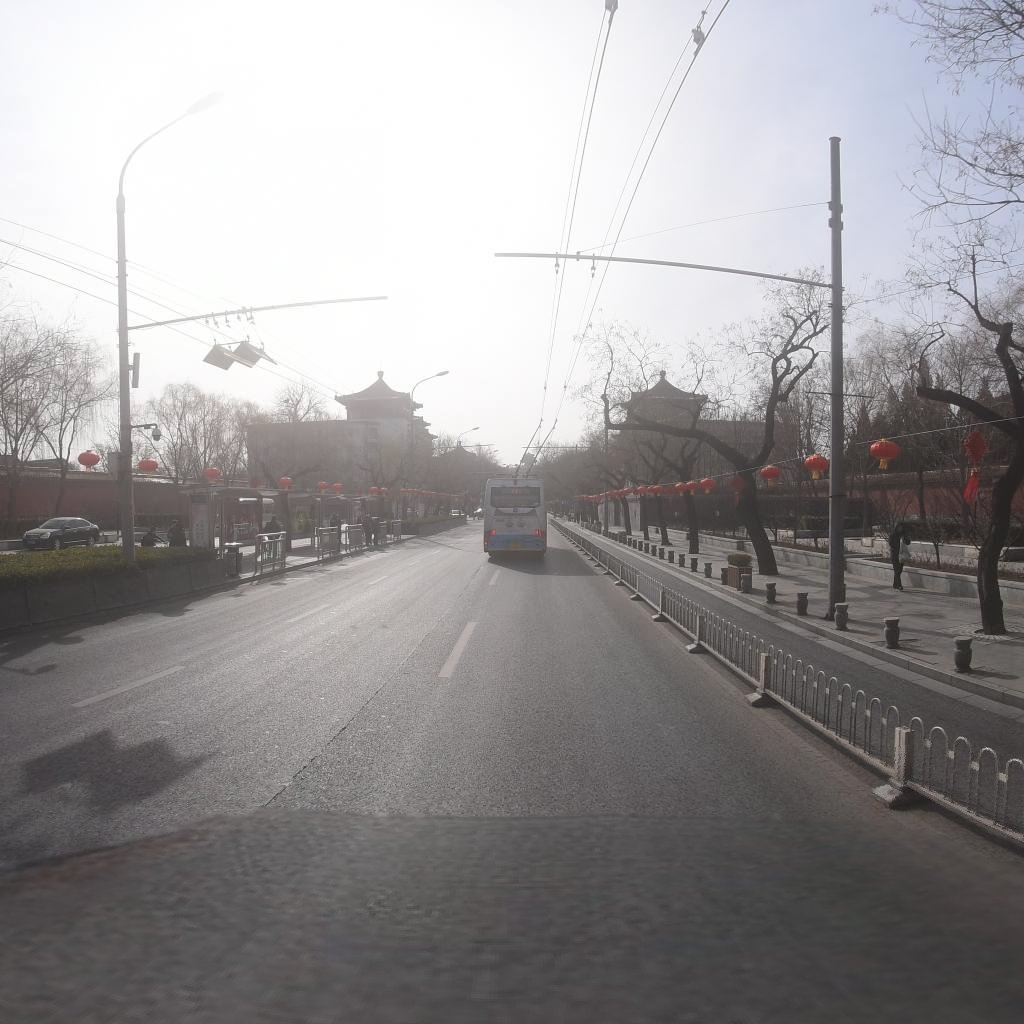
Region: Xicheng
Road damage annotations: longitudinal crack